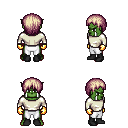
a pixel art fantasy rpg character, male body template, orc, green skin, white long-sleeve shirt, white pants, white blonde plain hairstyle, gold gloves, black shoes, four views (front, back, left, right), 2x2 character sprite sheet, small pixel art, hard edges, no anti-aliasing